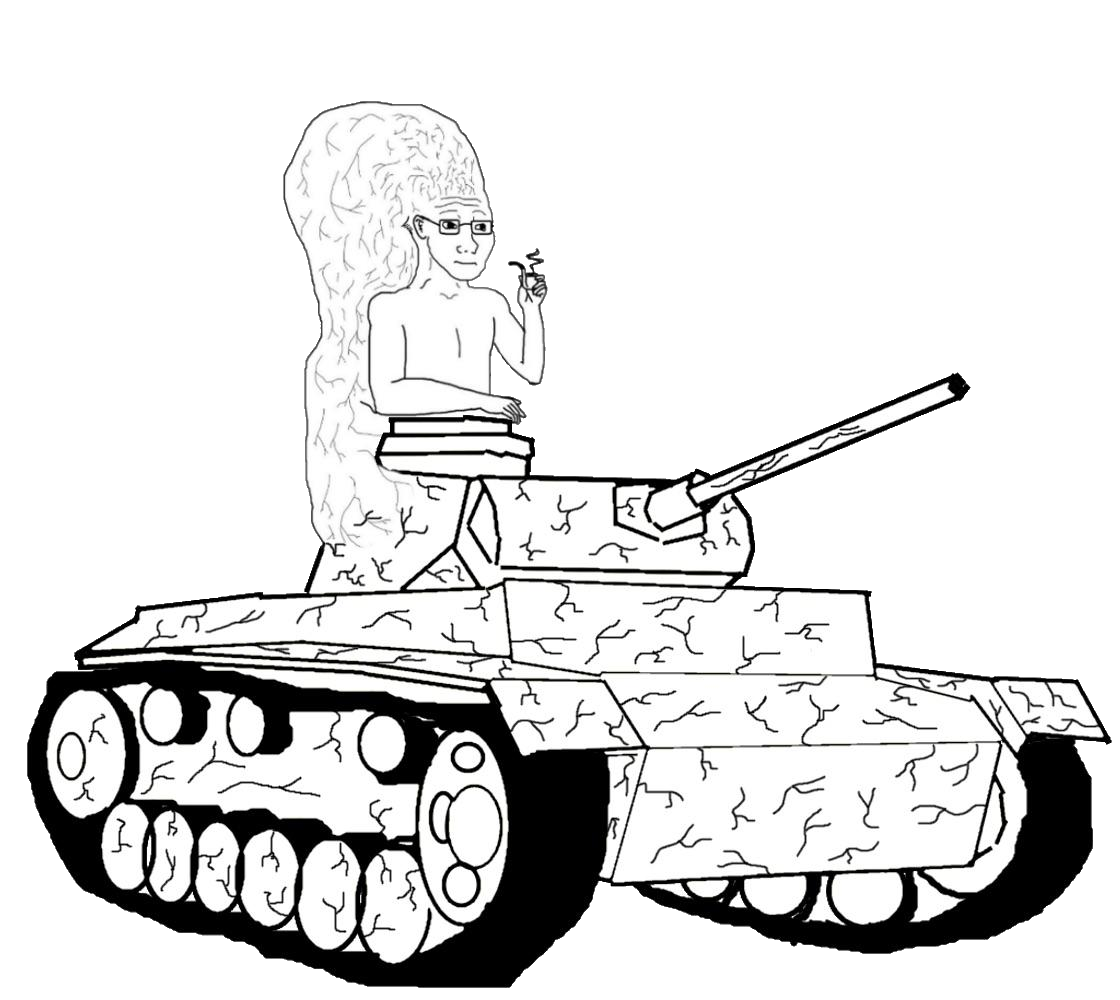
Label: 5_Brainiak